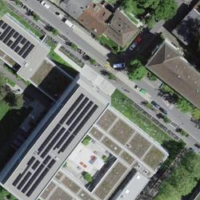
EUNIS habitat code: 57
Species observed at this site:
Allium ursinum
Atocion armeria
Campanula rapunculoides
Silene latifolia
Centaurea scabiosa
Tulipa sylvestris
Senecio vulgaris
Columba palumbus